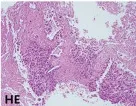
Clinical response to long-term immunotherapy and the effect of surgery. (A) Schematics showing the time line of patient's diagnosis, treatment and response.
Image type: pathology (h&e)